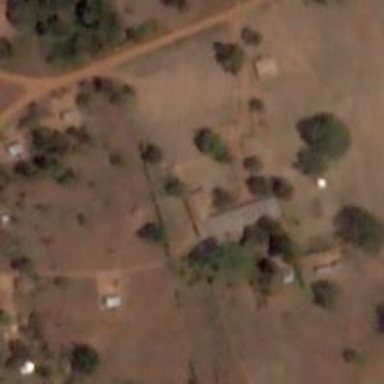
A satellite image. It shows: School.